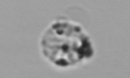
Label: Amoeba